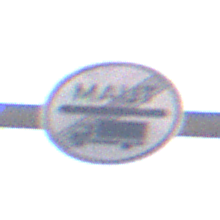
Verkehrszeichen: EndeMautpflicht
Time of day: SunriseSunset
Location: Outdoor (Nature)
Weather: Clear
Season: NotSpecified
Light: Natural